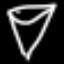
Label: diamond